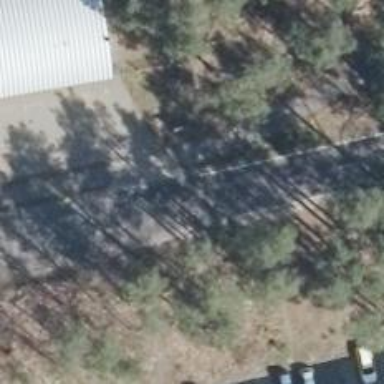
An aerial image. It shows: Asphalt path.